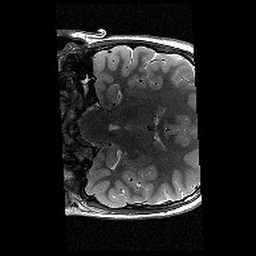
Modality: T2w
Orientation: coronal
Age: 13
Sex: female
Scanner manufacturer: siemens
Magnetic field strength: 3 T
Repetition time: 8.46 s
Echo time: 0.067 s